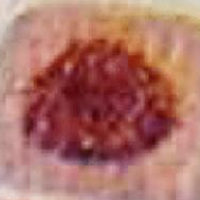
Label: prophase